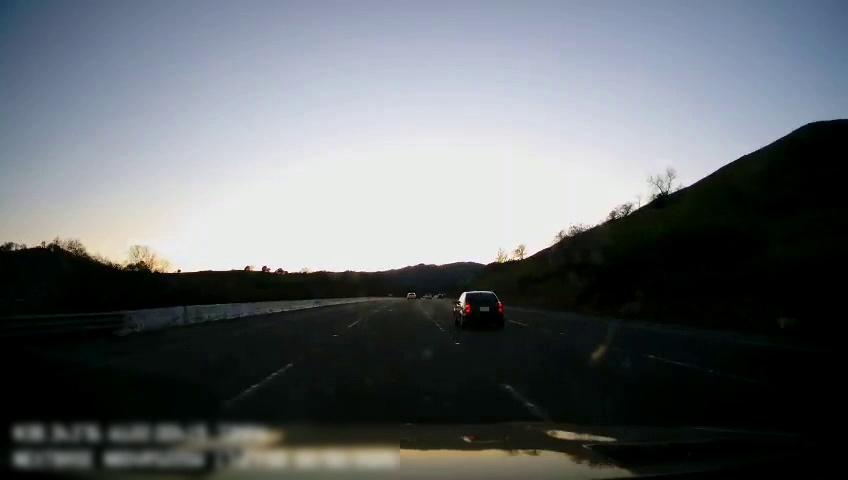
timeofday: Day
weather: Cloudy
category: Drivable Space
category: Vehicles | SUV
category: Vehicles | Car
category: Lanes | Current Lane
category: Lanes | Current Lane
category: Lanes | Alternate Lane
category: Lanes | Alternate Lane